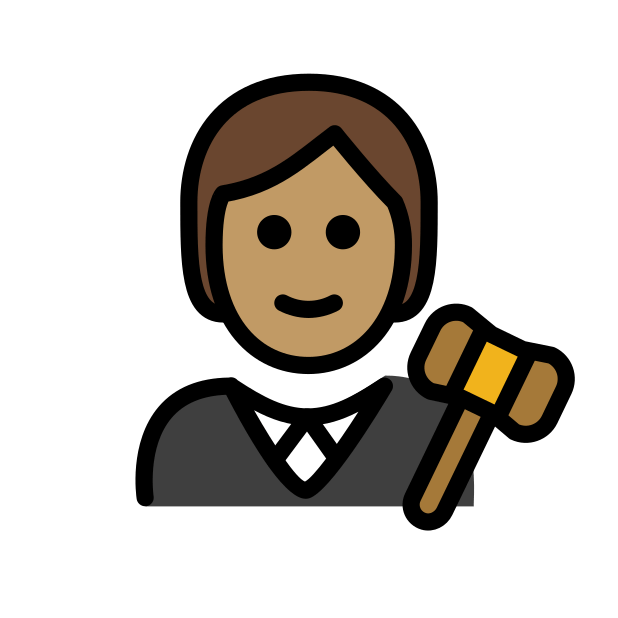
judge: medium skin tone